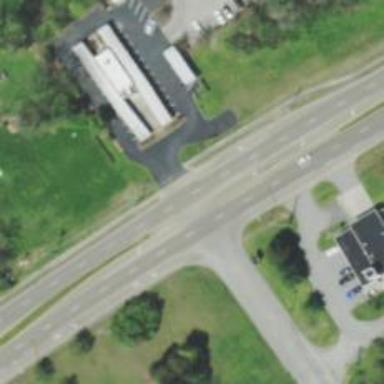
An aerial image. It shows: Asphalt road classified as trunk highway.